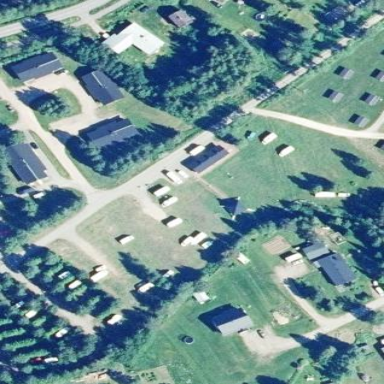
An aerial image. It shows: Campsite featuring tents and caravans. The site also includes playground for recreational activities.